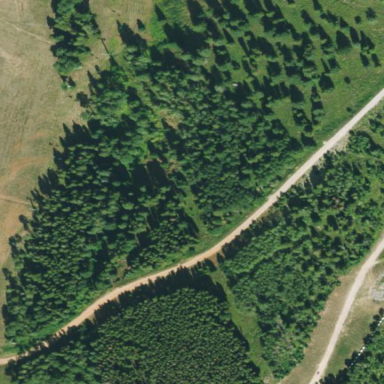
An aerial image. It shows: Forest area.